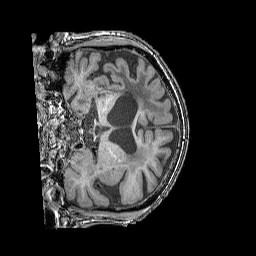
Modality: T1w
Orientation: coronal
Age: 58
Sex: male
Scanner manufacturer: siemens
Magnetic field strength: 3 T
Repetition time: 2.25 s
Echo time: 0.00411 s